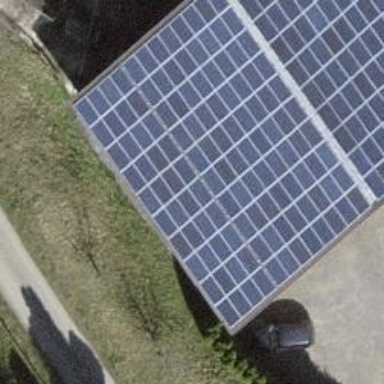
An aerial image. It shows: Solar power generator with photovoltaic panels.